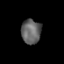
Tissue: prostate
Cell type: Epithelial cells
Senescence score: 0.288
Nuclear area (px): 467
Mean DAPI intensity: 100.469